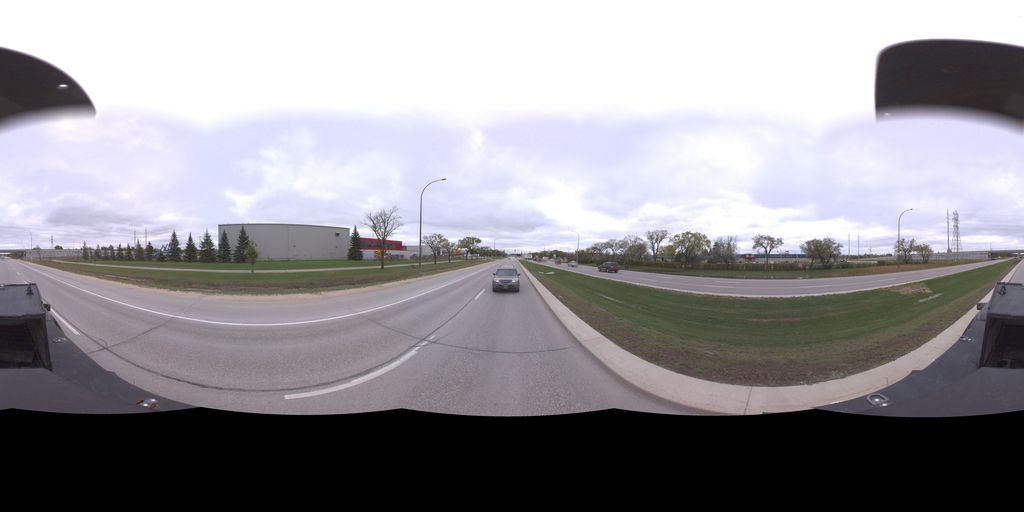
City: winnipeg